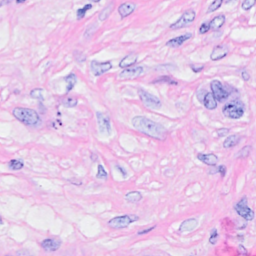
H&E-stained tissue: Breast